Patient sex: M
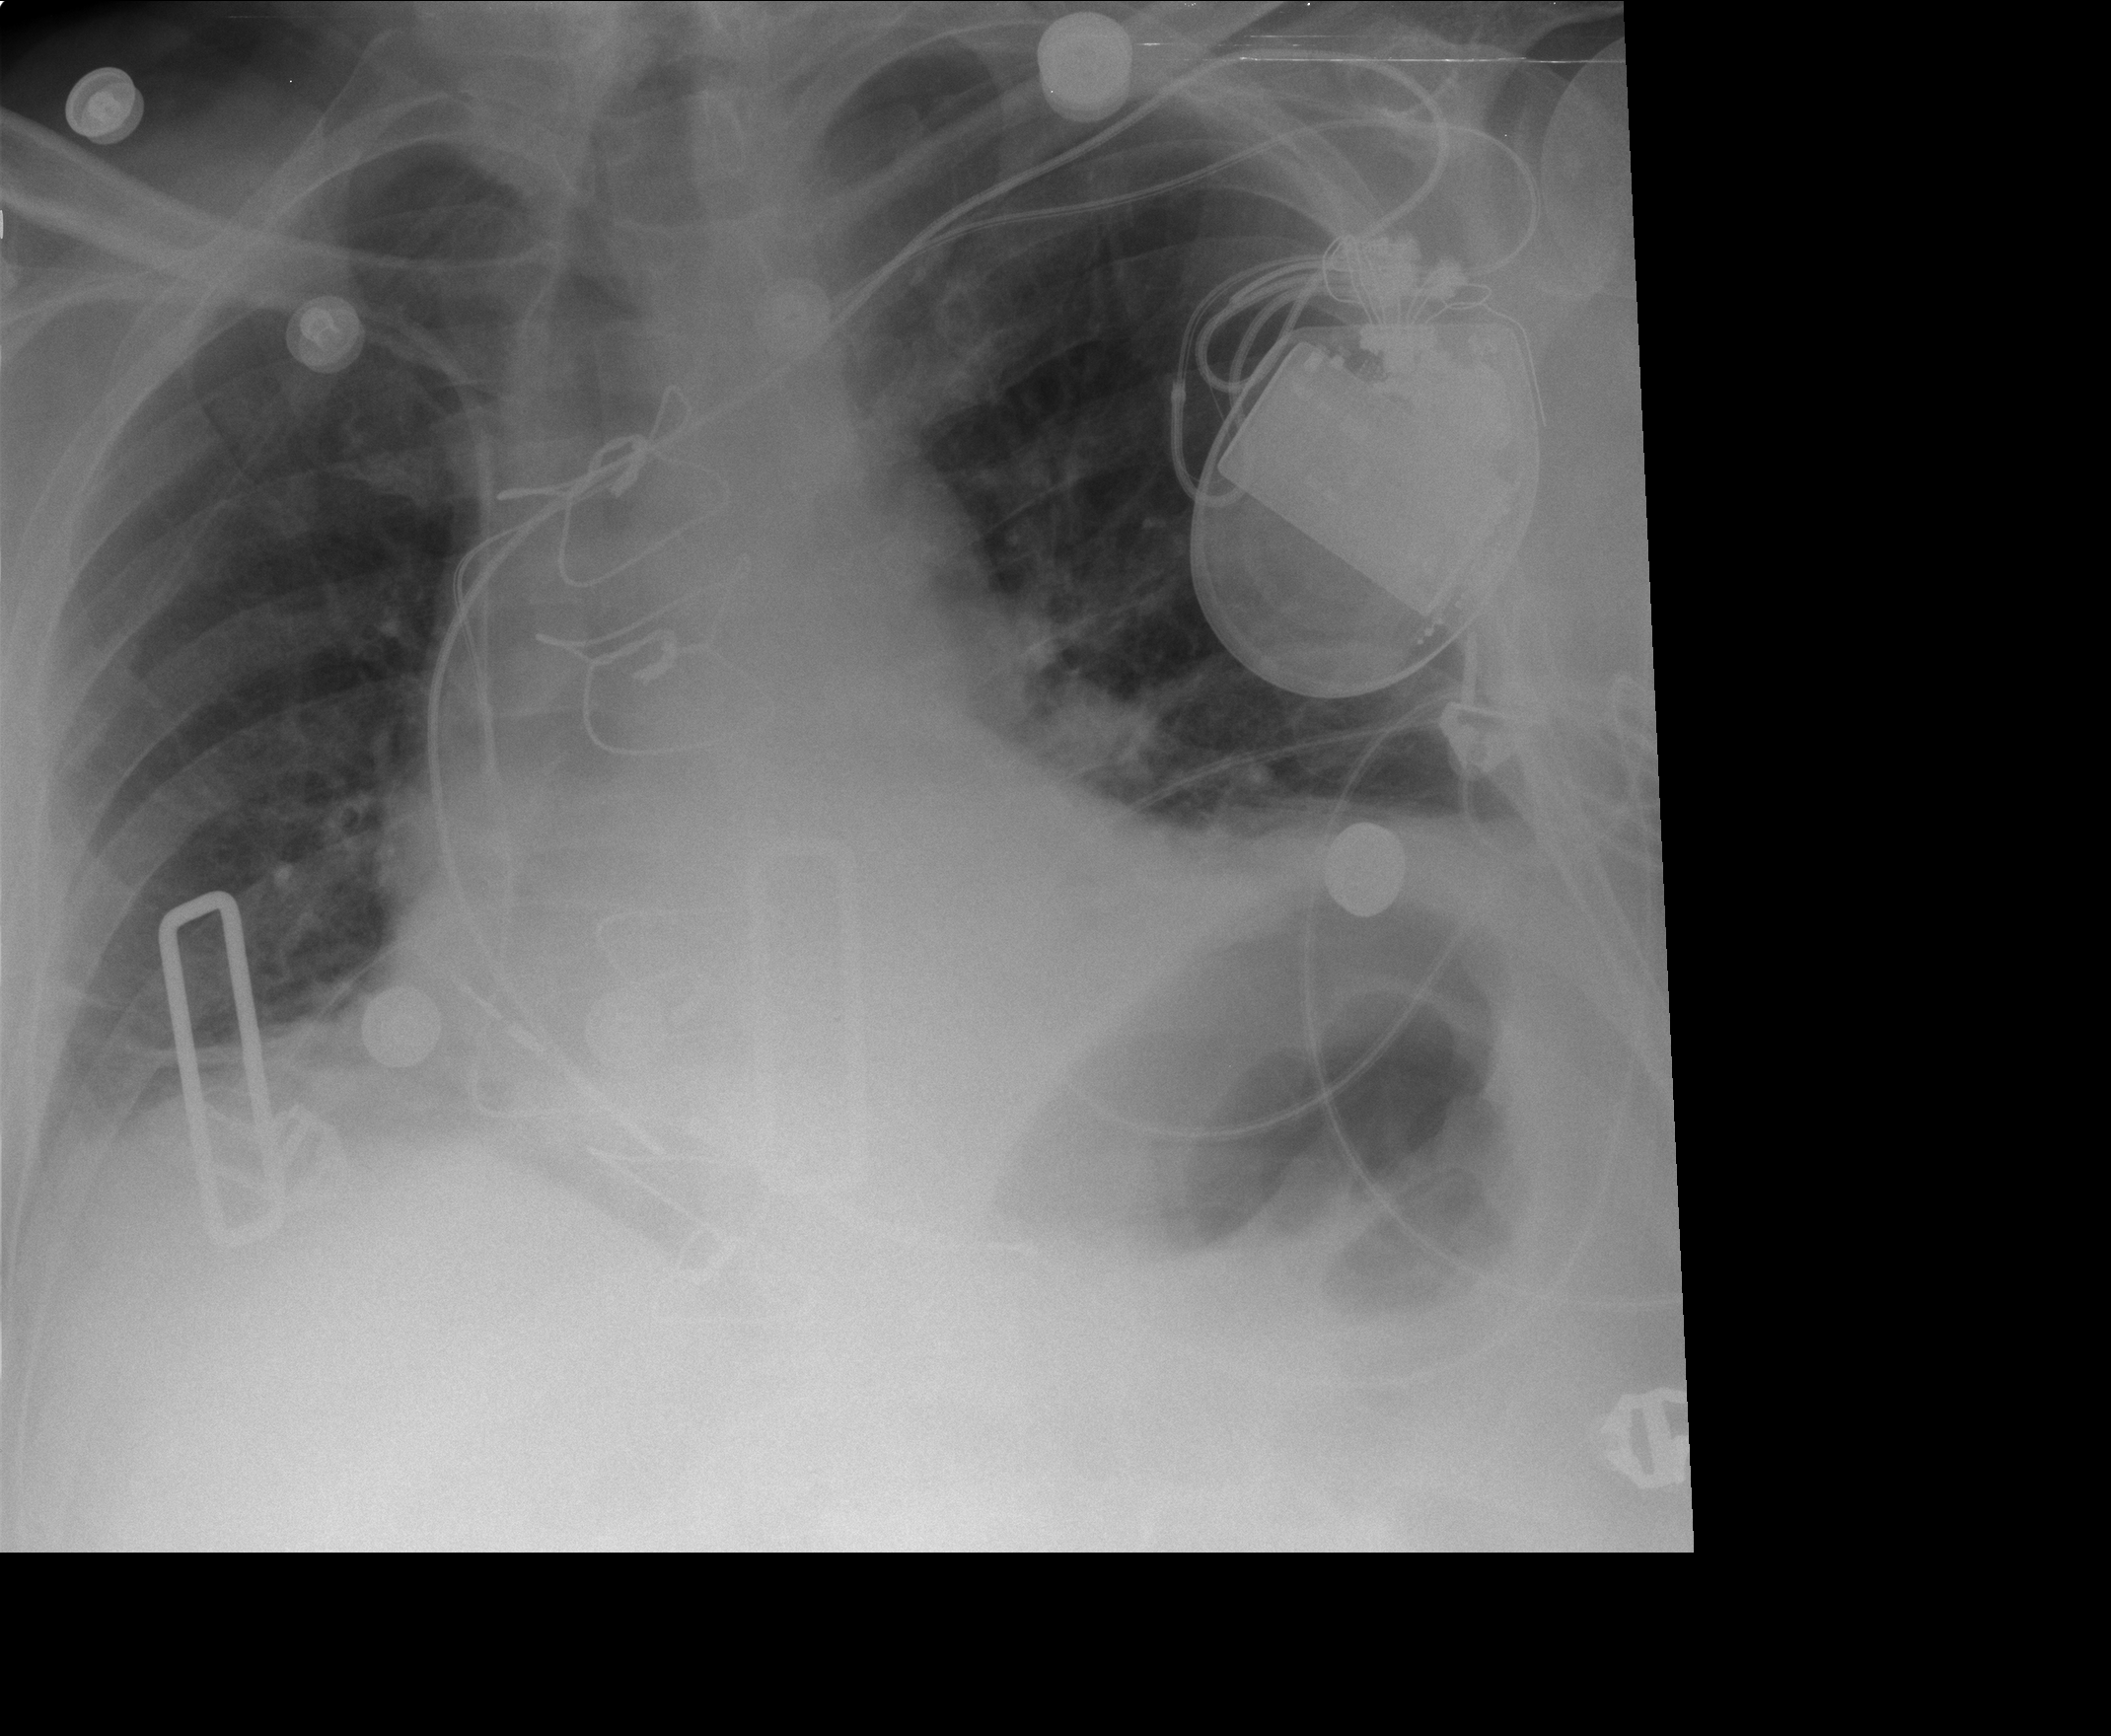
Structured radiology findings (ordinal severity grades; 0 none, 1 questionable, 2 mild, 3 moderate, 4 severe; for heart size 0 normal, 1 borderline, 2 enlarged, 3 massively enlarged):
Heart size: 2
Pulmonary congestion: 2
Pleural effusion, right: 2
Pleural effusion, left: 2
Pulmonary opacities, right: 0
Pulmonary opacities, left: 0
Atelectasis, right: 2
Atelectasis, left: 2